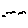
Label: bird